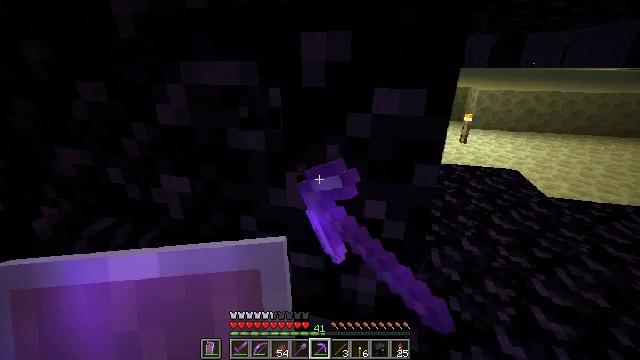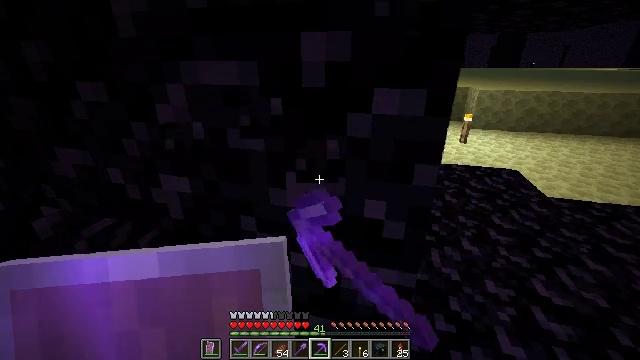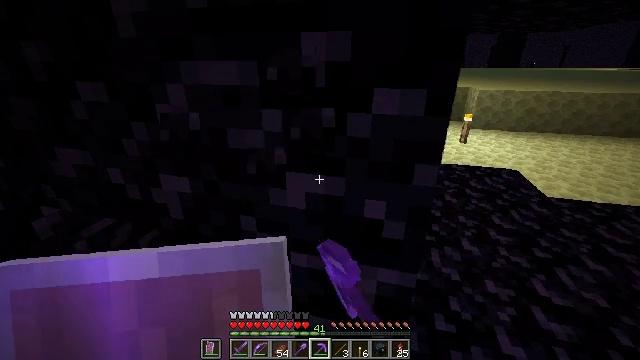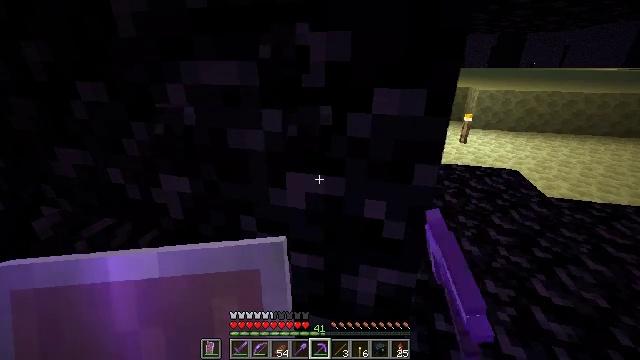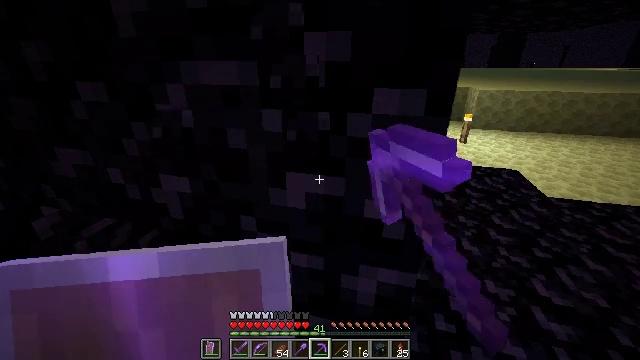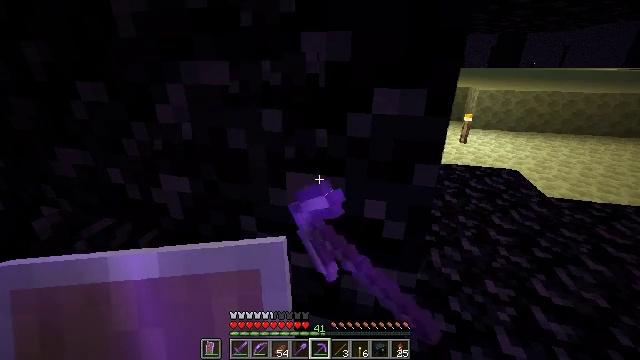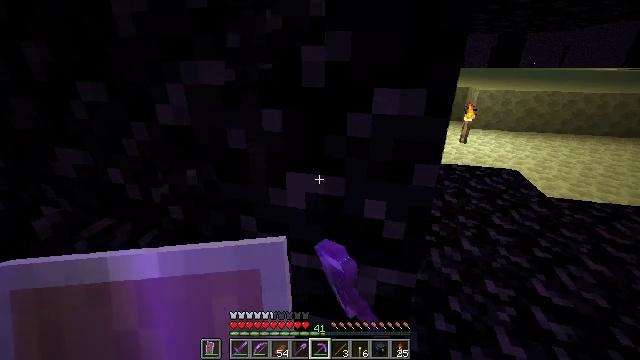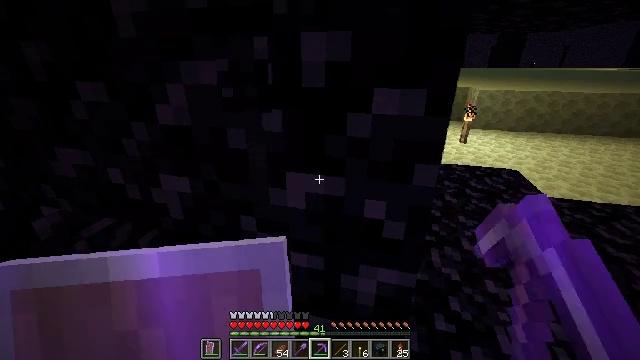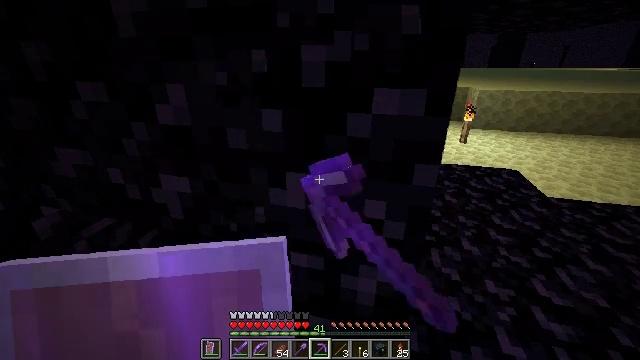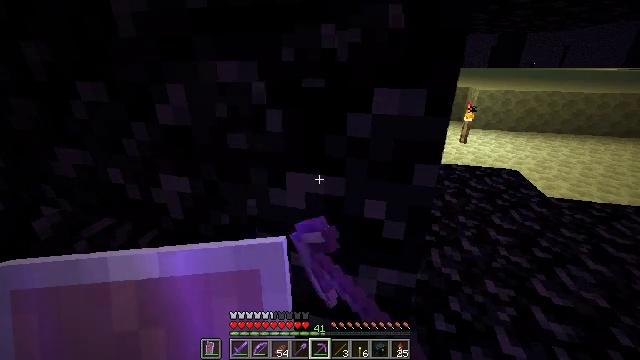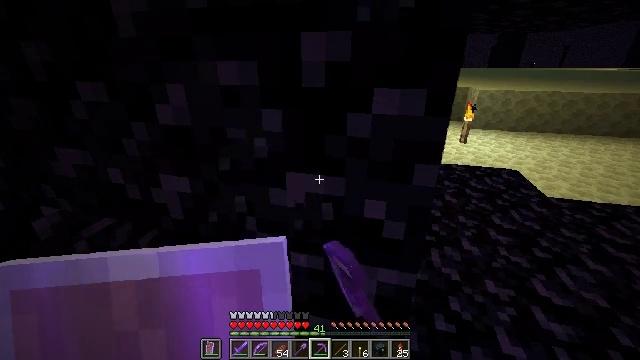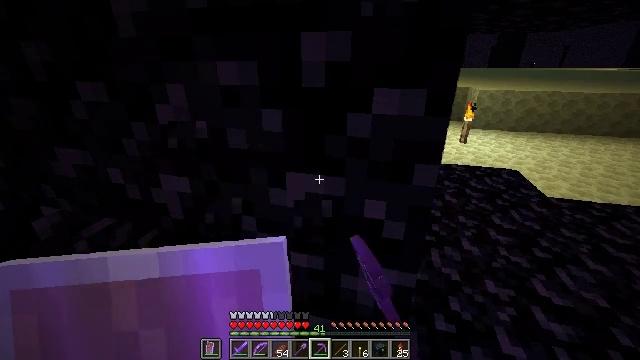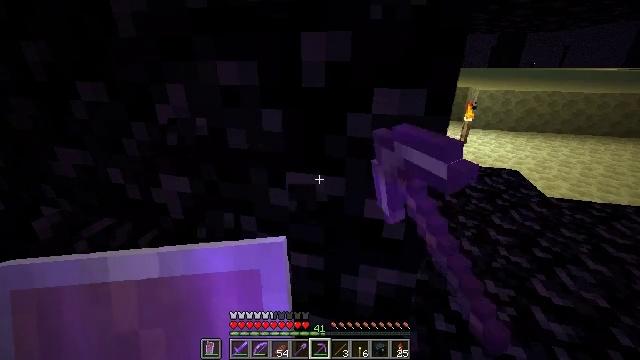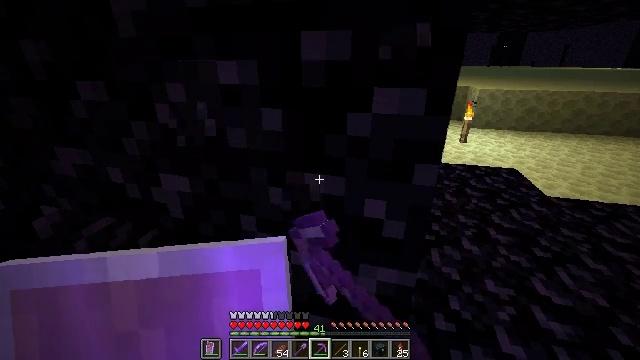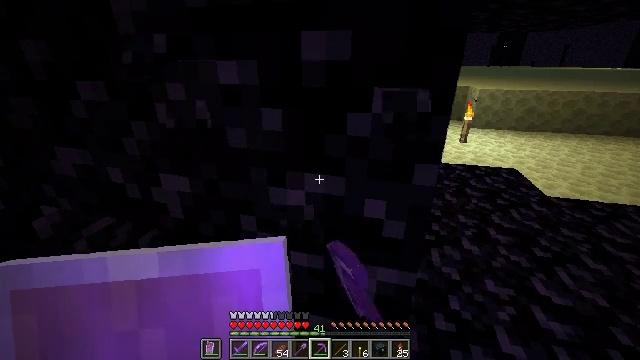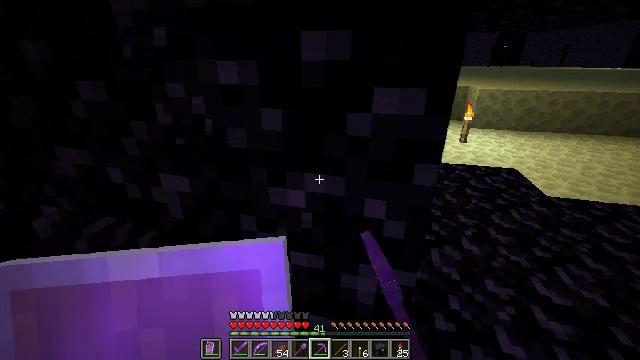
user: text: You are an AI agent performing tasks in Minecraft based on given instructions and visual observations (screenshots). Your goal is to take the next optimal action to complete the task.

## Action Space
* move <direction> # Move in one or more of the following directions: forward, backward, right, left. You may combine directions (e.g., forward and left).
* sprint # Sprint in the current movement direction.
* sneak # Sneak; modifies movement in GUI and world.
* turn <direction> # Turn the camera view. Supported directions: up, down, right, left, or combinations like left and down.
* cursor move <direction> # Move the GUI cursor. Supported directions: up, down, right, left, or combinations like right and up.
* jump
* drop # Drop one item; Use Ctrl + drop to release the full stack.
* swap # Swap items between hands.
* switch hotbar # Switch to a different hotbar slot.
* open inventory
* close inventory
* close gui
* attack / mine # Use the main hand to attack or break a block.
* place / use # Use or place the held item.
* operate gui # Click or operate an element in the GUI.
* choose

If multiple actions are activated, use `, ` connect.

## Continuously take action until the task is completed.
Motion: motion action
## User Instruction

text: Collect obsidian for crafting.
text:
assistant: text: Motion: attack / mine
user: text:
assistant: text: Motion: attack / mine
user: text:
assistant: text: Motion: attack / mine
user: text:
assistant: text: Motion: attack / mine
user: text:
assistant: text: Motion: attack / mine
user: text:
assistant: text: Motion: attack / mine
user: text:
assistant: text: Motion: attack / mine
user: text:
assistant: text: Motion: attack / mine
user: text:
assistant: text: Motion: attack / mine
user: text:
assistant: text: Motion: attack / mine
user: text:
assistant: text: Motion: attack / mine
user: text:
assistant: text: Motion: attack / mine
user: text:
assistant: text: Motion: attack / mine
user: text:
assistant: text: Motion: attack / mine
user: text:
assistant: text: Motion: attack / mine
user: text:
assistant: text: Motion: attack / mine
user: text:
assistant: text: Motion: attack / mine
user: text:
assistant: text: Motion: attack / mine
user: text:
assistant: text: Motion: attack / mine
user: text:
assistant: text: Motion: attack / mine
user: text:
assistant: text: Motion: attack / mine
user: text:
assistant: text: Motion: attack / mine
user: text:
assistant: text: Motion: attack / mine
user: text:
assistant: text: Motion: attack / mine
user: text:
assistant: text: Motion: attack / mine
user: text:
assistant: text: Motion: attack / mine
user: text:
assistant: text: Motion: attack / mine
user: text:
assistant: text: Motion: attack / mine
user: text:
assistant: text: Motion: attack / mine
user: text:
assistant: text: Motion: attack / mine